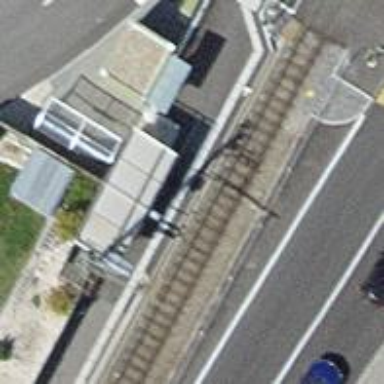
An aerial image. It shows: Railway halt.